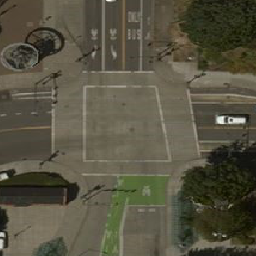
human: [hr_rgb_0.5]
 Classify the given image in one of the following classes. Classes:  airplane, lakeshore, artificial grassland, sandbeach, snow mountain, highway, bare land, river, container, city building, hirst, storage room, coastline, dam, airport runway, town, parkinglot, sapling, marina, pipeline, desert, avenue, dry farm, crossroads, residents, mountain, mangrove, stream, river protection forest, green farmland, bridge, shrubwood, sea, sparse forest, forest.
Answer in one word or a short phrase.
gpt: crossroads